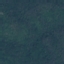
Land use / land cover: Forest